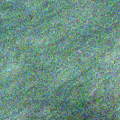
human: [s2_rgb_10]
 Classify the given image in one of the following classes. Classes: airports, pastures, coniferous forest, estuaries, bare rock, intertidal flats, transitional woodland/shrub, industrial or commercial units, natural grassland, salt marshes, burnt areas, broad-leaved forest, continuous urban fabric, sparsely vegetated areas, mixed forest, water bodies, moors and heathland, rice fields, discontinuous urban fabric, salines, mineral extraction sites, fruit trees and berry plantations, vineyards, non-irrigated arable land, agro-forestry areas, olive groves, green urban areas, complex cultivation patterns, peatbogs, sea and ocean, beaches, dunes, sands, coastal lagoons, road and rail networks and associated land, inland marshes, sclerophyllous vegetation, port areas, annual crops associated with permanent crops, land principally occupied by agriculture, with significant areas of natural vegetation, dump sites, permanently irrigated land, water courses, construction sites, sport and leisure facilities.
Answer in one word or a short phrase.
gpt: water bodies